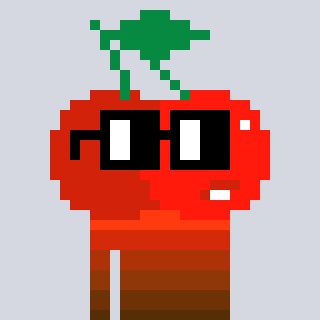
a pixel art character with square black glasses, a cherry-shaped head and a hotbrown-colored body on a cool background